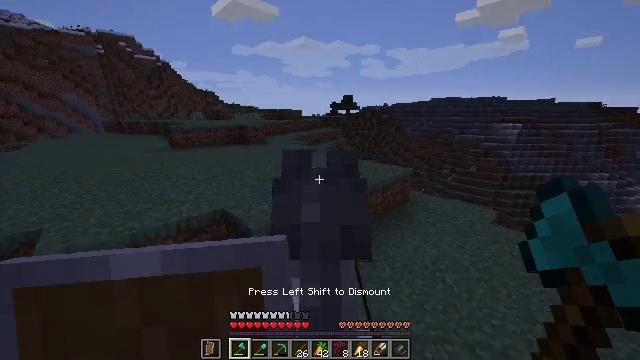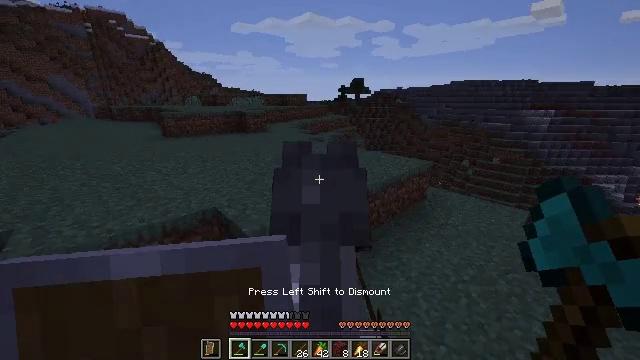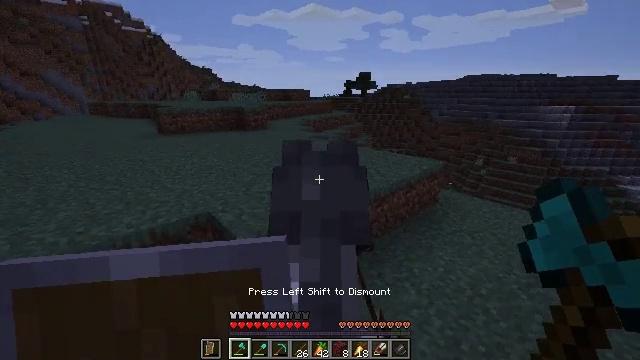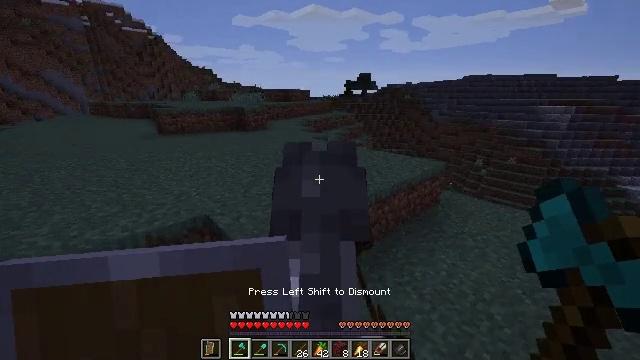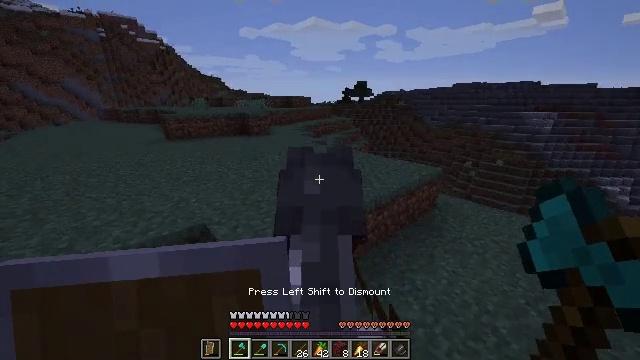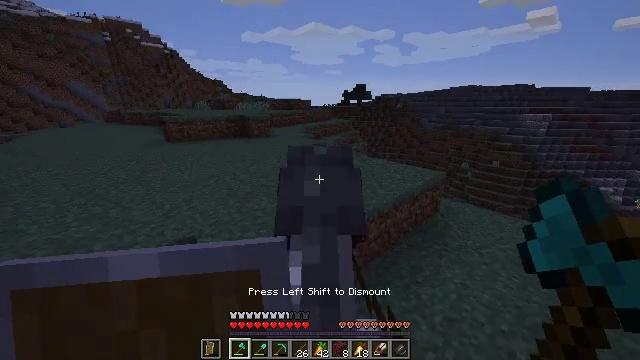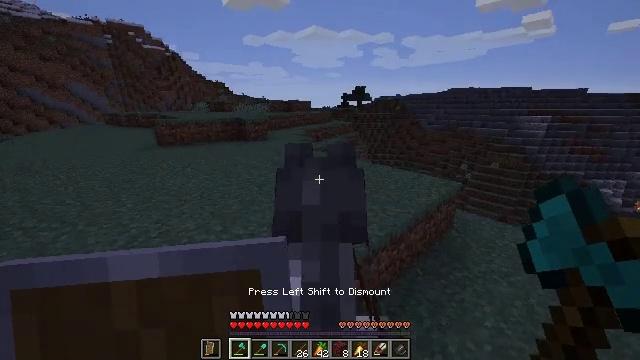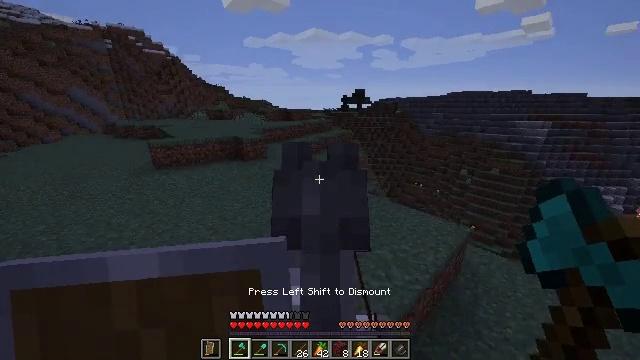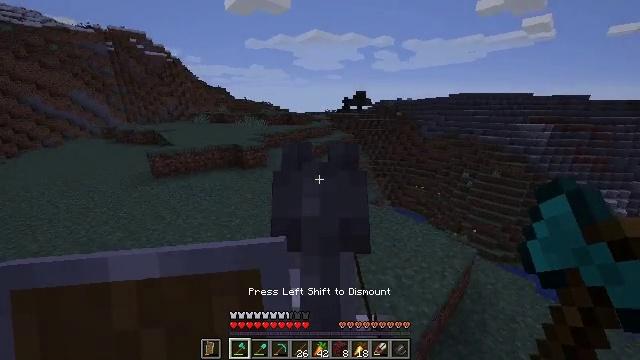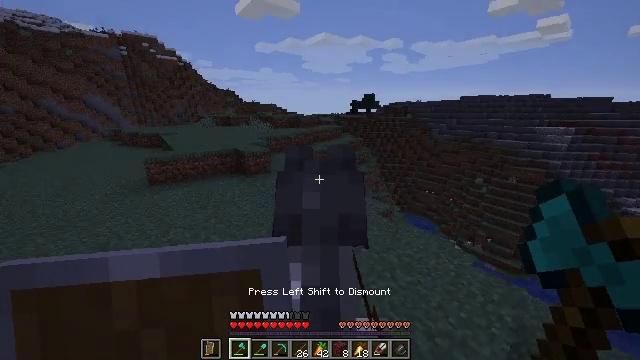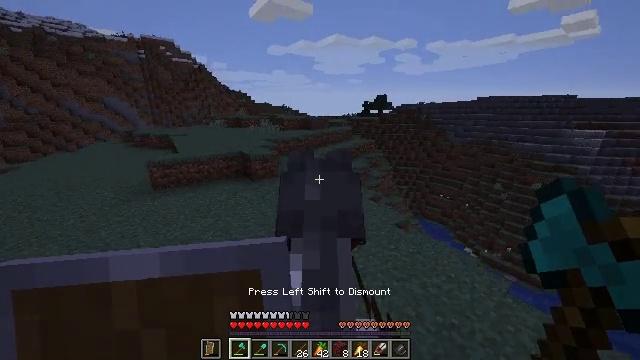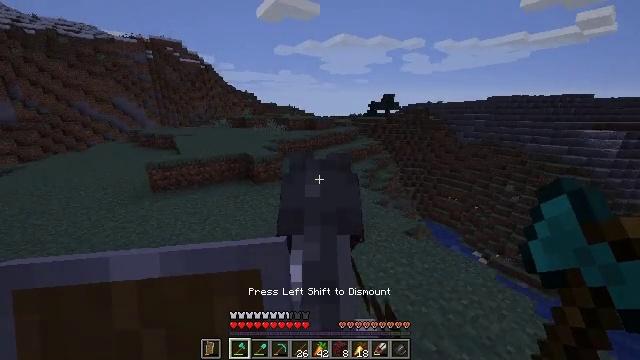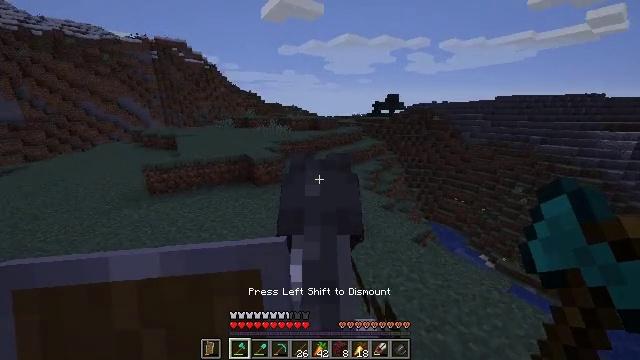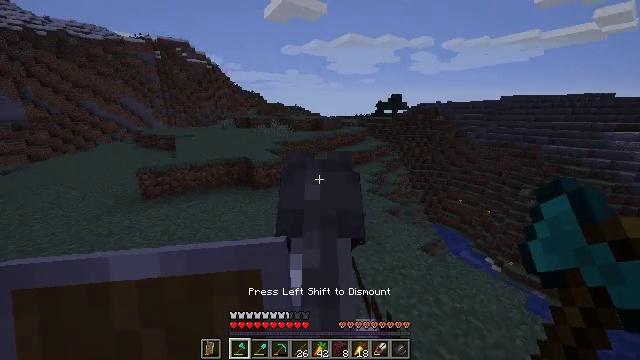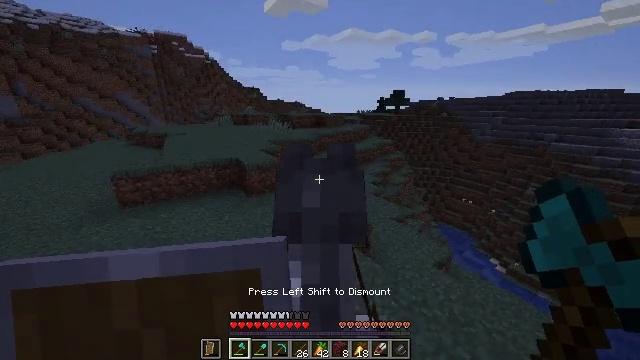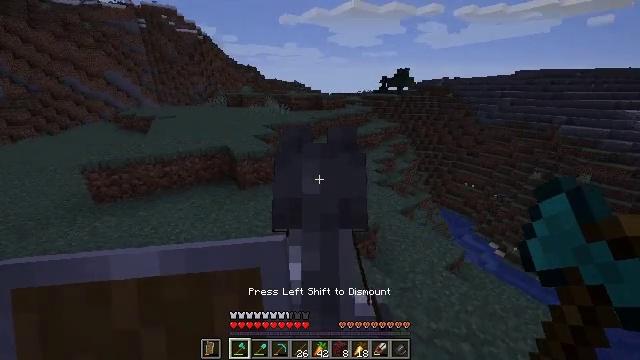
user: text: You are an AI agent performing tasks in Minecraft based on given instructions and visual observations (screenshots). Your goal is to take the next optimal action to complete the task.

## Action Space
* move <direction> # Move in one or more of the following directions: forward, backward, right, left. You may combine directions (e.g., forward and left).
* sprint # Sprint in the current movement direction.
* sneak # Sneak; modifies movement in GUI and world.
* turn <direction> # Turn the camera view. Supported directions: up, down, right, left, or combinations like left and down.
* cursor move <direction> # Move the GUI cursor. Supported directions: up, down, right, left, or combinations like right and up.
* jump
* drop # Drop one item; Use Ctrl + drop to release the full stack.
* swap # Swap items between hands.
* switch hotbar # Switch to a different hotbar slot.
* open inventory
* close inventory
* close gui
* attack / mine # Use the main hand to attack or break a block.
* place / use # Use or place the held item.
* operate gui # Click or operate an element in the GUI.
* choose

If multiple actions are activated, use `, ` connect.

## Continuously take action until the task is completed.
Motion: motion action
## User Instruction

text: Mine sand by the water.
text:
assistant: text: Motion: sprint, turn left and down
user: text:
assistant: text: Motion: move forward, sprint
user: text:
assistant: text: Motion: move forward, sprint
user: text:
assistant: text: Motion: move forward, sprint
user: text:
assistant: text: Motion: move forward, sprint
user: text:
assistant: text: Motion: move forward, sprint
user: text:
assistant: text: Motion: move forward, sprint
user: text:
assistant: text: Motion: move forward, sprint
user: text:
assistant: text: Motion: move forward, sprint, turn left
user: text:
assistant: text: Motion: move forward, sprint, turn left
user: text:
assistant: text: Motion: move forward, sprint, turn left
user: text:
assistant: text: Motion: move forward, sprint, turn left
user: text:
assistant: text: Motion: move forward, sprint
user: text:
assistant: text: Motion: move forward, sprint
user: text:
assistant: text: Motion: move forward, sprint, turn down
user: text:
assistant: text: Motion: move forward, sprint, turn right and down
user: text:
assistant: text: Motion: move forward, sprint, turn right and down
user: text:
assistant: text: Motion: move forward, sprint, turn right and down
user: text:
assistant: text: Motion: move forward, sprint, turn right and down
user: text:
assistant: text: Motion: move forward, turn right
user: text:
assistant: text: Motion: move forward, turn right
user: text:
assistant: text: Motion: move forward, sprint, turn right and down
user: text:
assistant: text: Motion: move forward, sprint, turn right and down
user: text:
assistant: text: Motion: move forward, sprint, turn right and down
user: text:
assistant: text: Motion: move forward, sprint, turn left
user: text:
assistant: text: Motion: move forward, sprint
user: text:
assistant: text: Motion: move forward, sprint
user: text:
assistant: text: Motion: move forward, sprint
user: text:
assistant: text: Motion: move forward, sprint
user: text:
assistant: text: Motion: move forward, sprint